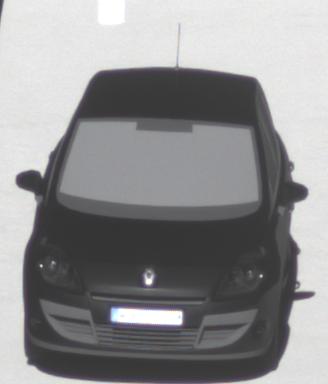
Make: Renault
Model: Scénic 1.6 16V 110
Detailed model: Scénic (III)
Model produced from: 2009/06
Model produced until: 2010/08
Doors: 5
Color: black
Road condition: dry road
Daytime: morning or afternoon
Contrast: high contrast